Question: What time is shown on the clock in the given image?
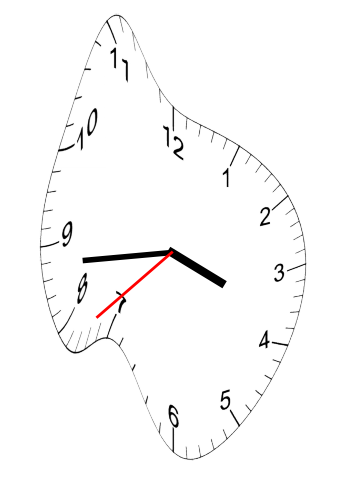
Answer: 03:43:38